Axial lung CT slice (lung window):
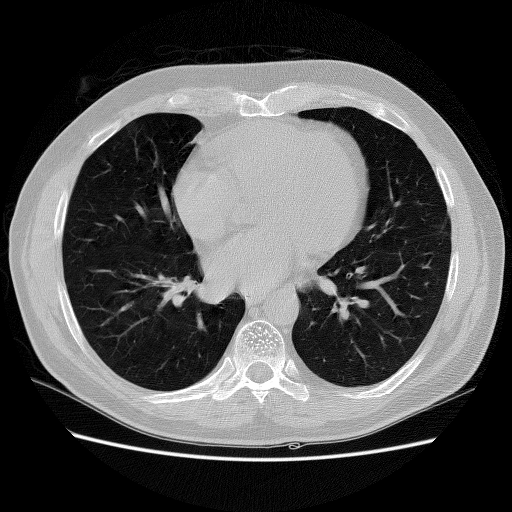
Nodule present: no